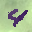
Label: 4